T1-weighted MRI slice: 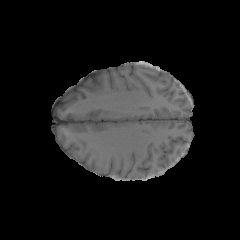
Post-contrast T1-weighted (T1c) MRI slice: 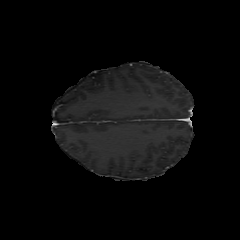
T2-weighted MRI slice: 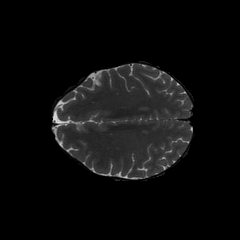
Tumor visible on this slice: no